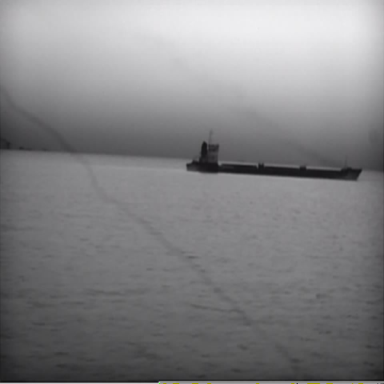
There is a liner in the infrared image.